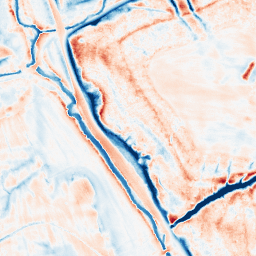
Category: trend_removal
Decomposition family: local_polynomial
Decomposition parameters: window_size: 21
degree: 2
Upsampling method: sinc_hamming
Upsampling parameters: scale: 4
kernel_size: 16
Upsampling scale: 4